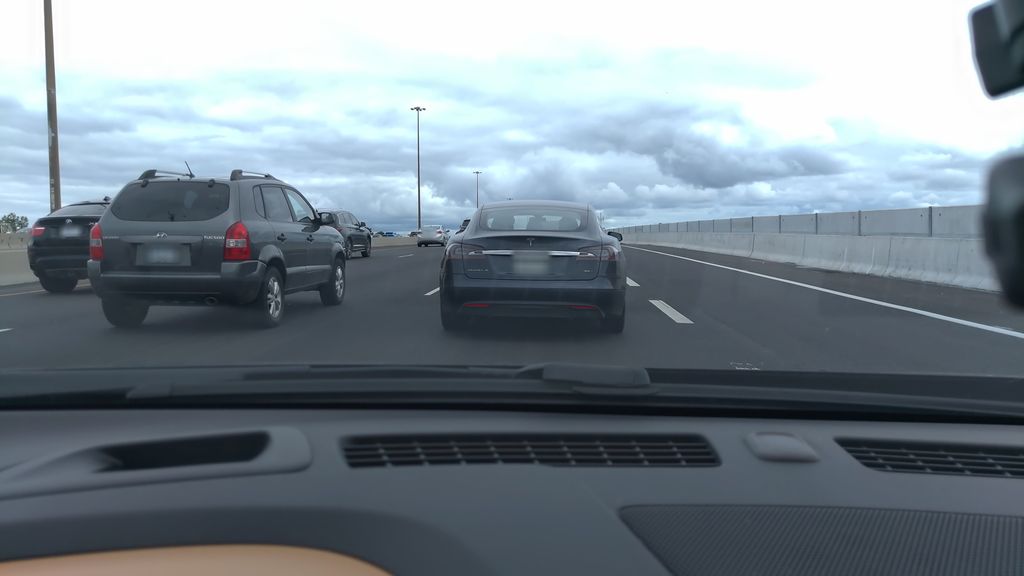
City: toronto